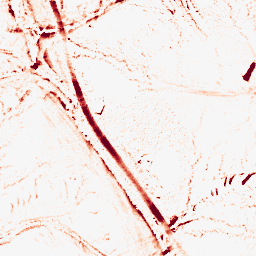
Category: morphological
Decomposition family: morphological
Decomposition parameters: operation: opening
size: 5
Upsampling method: bspline
Upsampling parameters: scale: 2
Upsampling scale: 2